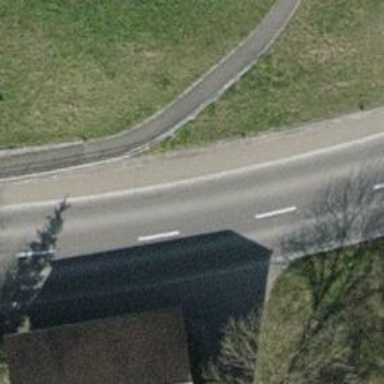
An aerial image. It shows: Sidewalk.